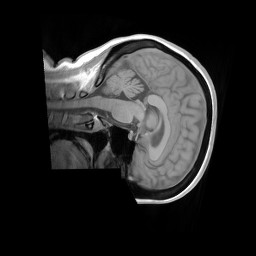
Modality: T1w
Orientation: sagittal
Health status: ill
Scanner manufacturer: siemens
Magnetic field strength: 3 T
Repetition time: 0.44 s
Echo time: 0.00266 s